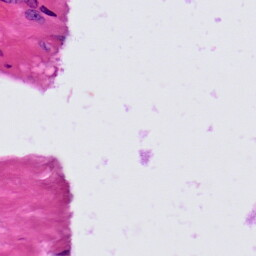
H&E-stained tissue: Prostate